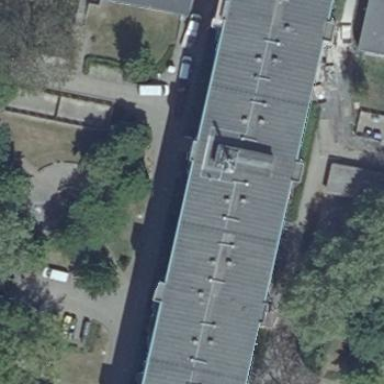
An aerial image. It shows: Dormitory building with flat roof.